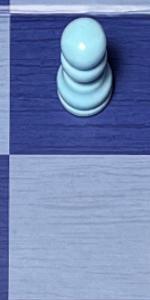
Label: Empty